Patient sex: M
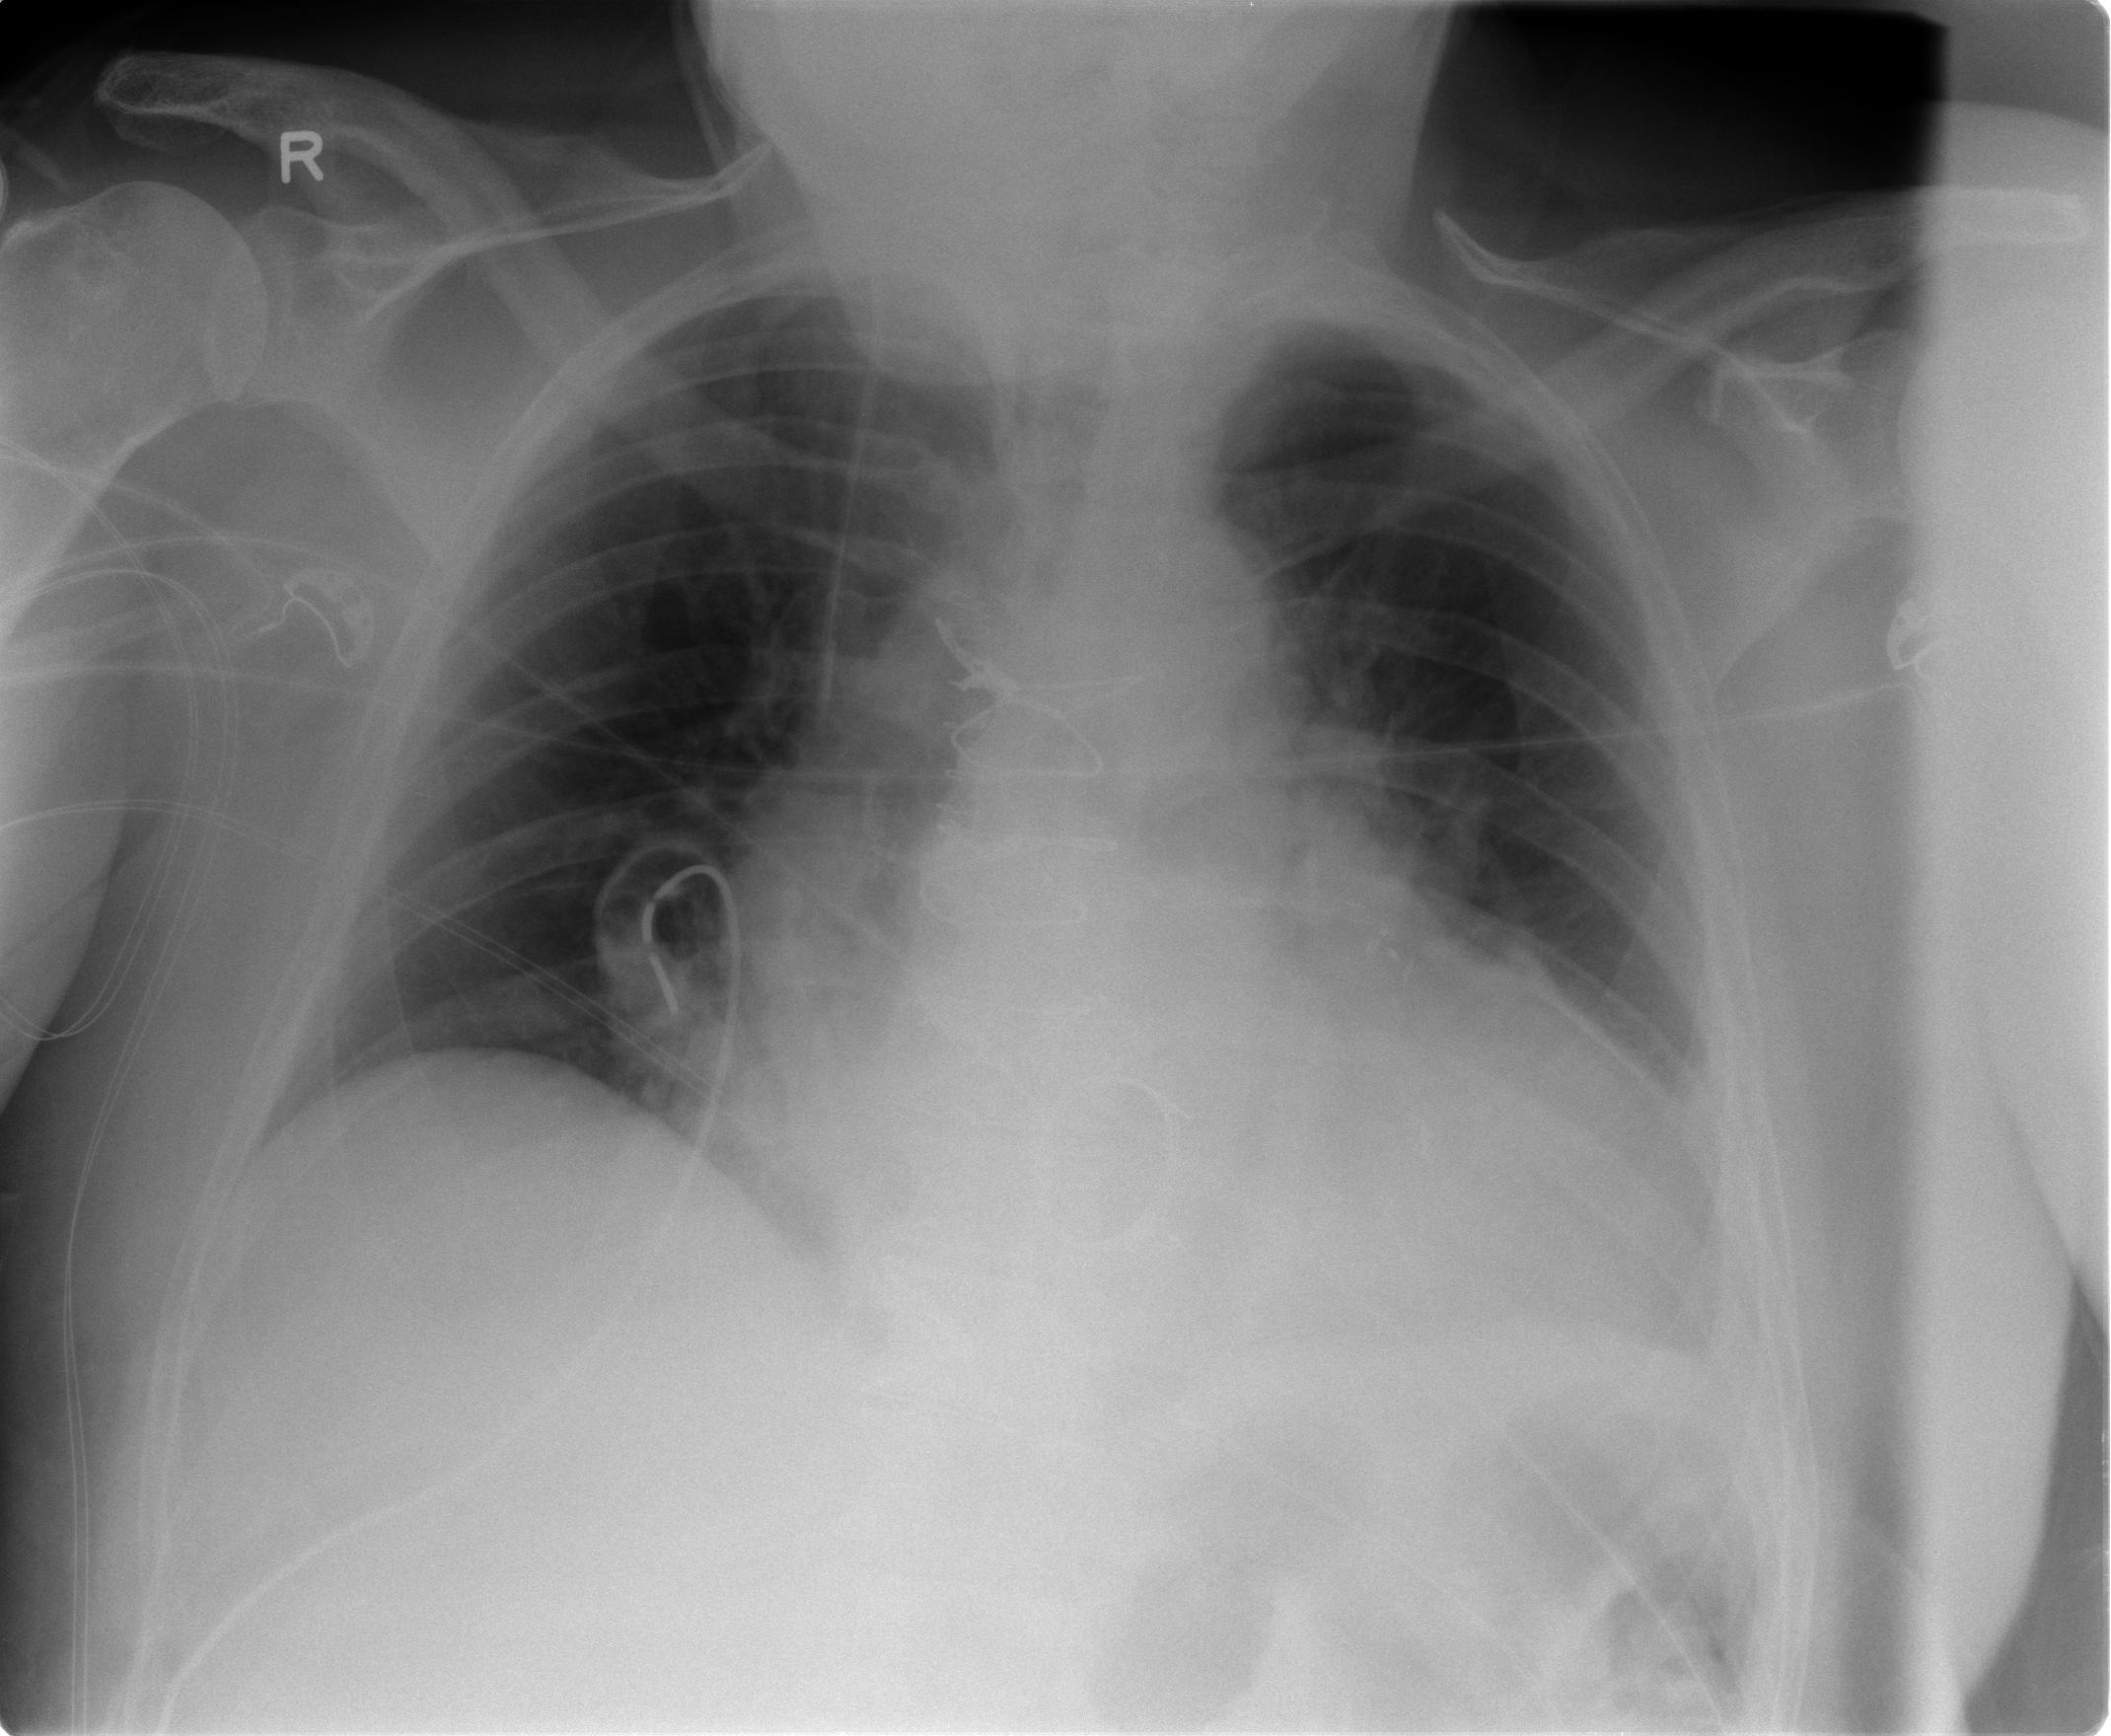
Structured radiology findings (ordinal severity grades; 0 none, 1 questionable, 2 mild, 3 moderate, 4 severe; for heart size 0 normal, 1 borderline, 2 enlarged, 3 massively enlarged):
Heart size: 2
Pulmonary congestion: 1
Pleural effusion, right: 0
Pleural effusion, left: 1
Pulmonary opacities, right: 0
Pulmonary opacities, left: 0
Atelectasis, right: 2
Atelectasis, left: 2